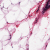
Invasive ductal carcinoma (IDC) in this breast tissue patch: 0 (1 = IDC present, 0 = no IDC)